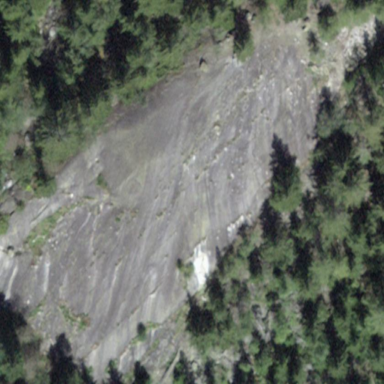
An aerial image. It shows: Landscape dominated by bare rock.